Question: I have a screenshot of my browser that displays a website.
Now I want to find out where the website (viewport) is positioned (relative to the whole screenshot). As seen as a rectangle with a black border in this image:

I have the possibility to add anything to the DOM of the website before starting the image processing.
I already tried to generate a QR-Code, added it to the top left and lower right of the viewport and then used in order to determine the position of the QR-Code in the bigger image:
'''
compare -metric "rmse" -subimage-search -dissimilarity-threshold "0.1" -virtual-pixel "edge" "haystack.png" "needle.png" "results.png"
'''
However, this takes a veeery long time. In fact, I quit after 40 minutes.
I used a QR-Code because by using a timestamp I can be quite sure that this piece of image won't be found anywhere else on the website.
Also, the size of the QR-Code in the screenshot was double the size of the original QR-Code but I guess this is due to my mac screen having 144dpi.
I am using so I need either something that can be executed via command line (like ) so that I can just execute it from node or a direct node module.
I have the advantage that I can choose what image I want to search for in the bigger image. I guess the exact knowledge of what is to be found can be a useful information to speed up the process (but I don't know how to use this information yet).
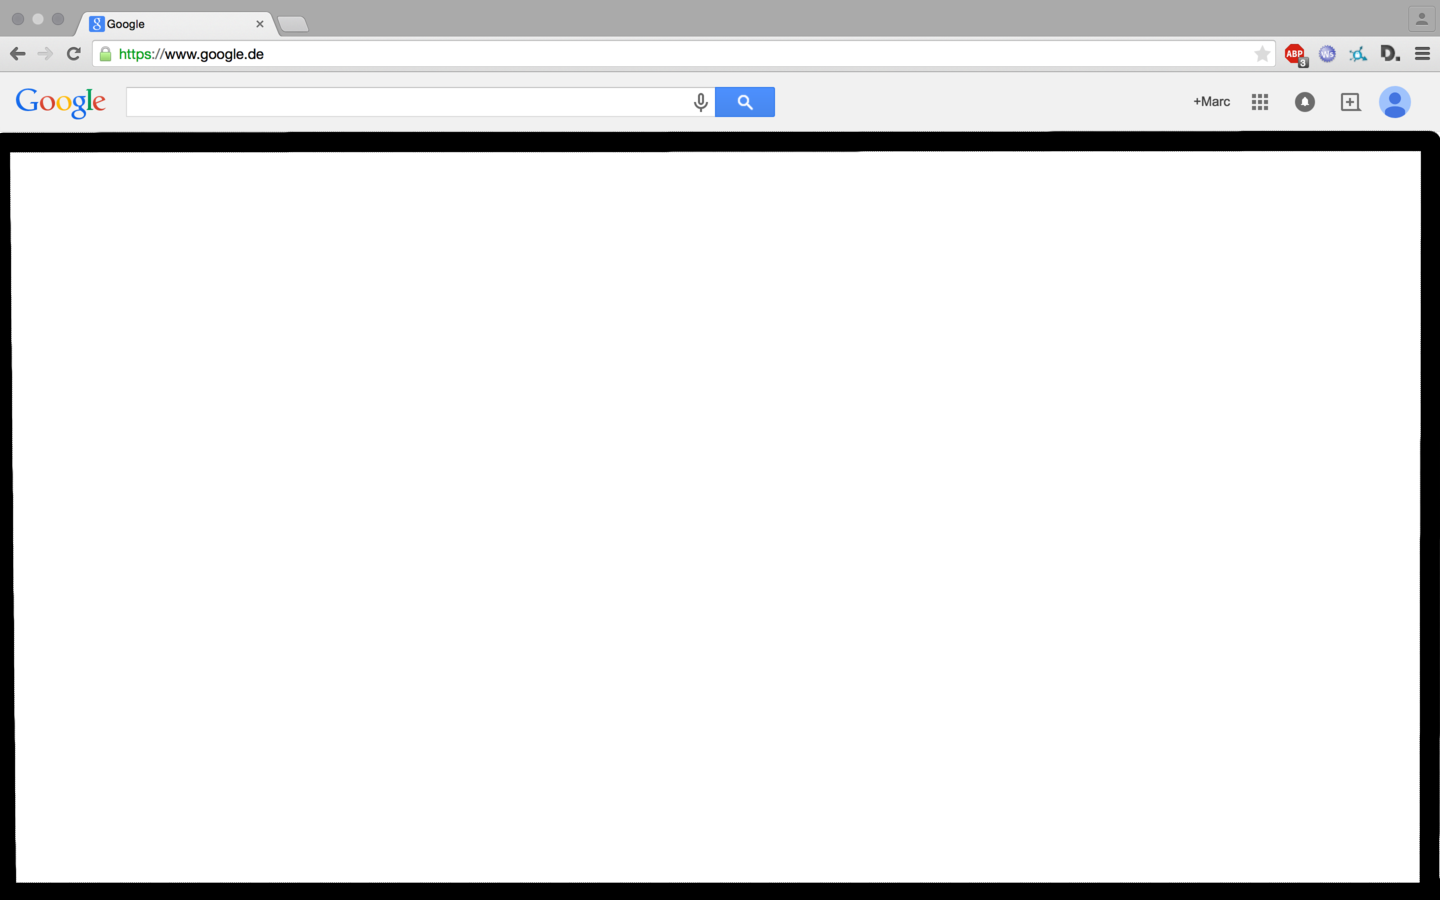
Answer: I have a few suggestions that you might consider for speeding up your search if you are finding subimage search too slow.
I conducted a little experiment to test searching for variously sized needles in variously sized haystacks, like this:
'''
#!/bin/bash
# Create a range of haystack sizes
for h in 200 400 800; do
# And a range of needle sizes
for n in 10 20 40; do
# Create haystack to search in, containing two needles
convert -size ${h}x${h}! gradient:red-black -fill white -draw "rectangle 100,100 139,139" -draw "rectangle 150,150 189,189" haystack.png
# Create a needle this size to search for
convert -size ${n}x${n}! xc:white needle.png
cp haystack.png haystack_${h}x${h}.png
cp needle.png needle${n}x${n}.png
# Search, measuring the time
start=$SECONDS
compare -dissimilarity-threshold 1.0 -metric rmse -subimage-search haystack.png needle.png null: > /dev/null 2>&1
end=$SECONDS
((elapsed=end-start))
echo Haystack:${h}x${h}, needle:${n}x${n}, time:$elapsed
done
done
'''
And found how the sizes affect the search times, like this:
'''
Haystack:200x200, needle:10x10, time:2
Haystack:200x200, needle:20x20, time:2
Haystack:200x200, needle:40x40, time:2
Haystack:400x400, needle:10x10, time:8
Haystack:400x400, needle:20x20, time:8
Haystack:400x400, needle:40x40, time:10
Haystack:800x800, needle:10x10, time:33
Haystack:800x800, needle:20x20, time:36
Haystack:800x800, needle:40x40, time:47
'''
As you can see, the sizes of the images make a big difference.
Here are the three haystacks, of varying sizes, each containing 2 white "":

And here are the "" images where ImageMagick thinks the "" are located:

If you add the parameter '-similarity-threshold' and set it to a sensible value, you can make the searching stop as soon as the first good match is found - like 'grep -m 1'.
Setting it like this will make it stop at the first perfect match (zero difference in similarity):
'''
-similarity-threshold 0.0
'''
or setting it like this will make it stop at the first
'''
-similarity-threshold 0.05
'''
and the default setting is '1.0' which never matches and thereby causes the search to continue over the entire image.
Now I know you want to find the top and the bottom of the viewport, which is matches and it may seem that quickly finding only the first match is no use. But Confucius, he say :-)
So, find your first (i.e. top) match, then rotate your image (and needle) by 180 degrees and search again, but this time you are searching from the bottom and can again stop at the first match. (Rotate your result too.)
You can split the image up into parts and search in parallel to take advantage of all those lovely Intel cores you paid so much for. You need to be a bit careful to overlap a little so that your needle doesn't straddle the boundary along which you cut, but all you need is to add on a sliver the width of your needle to the search regions... like this
'''
#!/bin/bash
# Create a range of haystack sizes
for h in 200 400 800; do
# And a range of needle sizes
for n in 10 20 40; do
# Create haystack to search in, containing two needles
convert -size ${h}x${h}! gradient:red-black -fill white -draw "rectangle 100,100 139,139" -draw "rectangle 150,150 189,189" haystack.png
# Create a needle this size to search for
convert -size ${n}x${n}! xc:white needle.png
cp haystack.png haystack_${h}x${h}.png
cp needle.png needle${n}x${n}.png
# Search, measuring the time
start=$SECONDS
compare -dissimilarity-threshold 1.0 -metric rmse -subimage-search haystack.png needle.png null: > /dev/null 2>&1
end=$SECONDS
((elapsed=end-start))
echo Haystack:${h}x${h}, needle:${n}x${n}, time:$elapsed
((a=h/2))
((b=h/2))
((c=a+n))
((d=b+n))
((e=a-n))
((f=b-n))
# Measure time for parallel search, including dividing up image
start=$SECONDS
convert haystack.png -crop ${c}x${d}+0+0 +repage h1.png
convert haystack.png -crop ${a}x${b}+${a}+0 +repage h2.png
convert haystack.png -crop ${a}x${b}+0+${b} +repage h3.png
convert haystack.png -crop ${c}x${d}+${e}+${f} +repage h4.png
for p in 1 2 3 4; do
compare -dissimilarity-threshold 1.0 -metric rmse -subimage-search h${p}.png needle.png null: > /dev/null 2>&1 &
done
wait
end=$SECONDS
((elapsed=end-start))
echo Parallel Haystack:${h}x${h}, needle:${n}x${n}, time:$elapsed
done
done
'''
And you can see the parallel times are almost 4x speeded up versus the single threaded times:
'''
Haystack:200x200, needle:10x10, time:2
Parallel Haystack:200x200, needle:10x10, time:0
Haystack:200x200, needle:20x20, time:2
Parallel Haystack:200x200, needle:20x20, time:1
Haystack:200x200, needle:40x40, time:2
Parallel Haystack:200x200, needle:40x40, time:1
Haystack:400x400, needle:10x10, time:8
Parallel Haystack:400x400, needle:10x10, time:2
Haystack:400x400, needle:20x20, time:8
Parallel Haystack:400x400, needle:20x20, time:3
Haystack:400x400, needle:40x40, time:10
Parallel Haystack:400x400, needle:40x40, time:4
Haystack:800x800, needle:10x10, time:33
Parallel Haystack:800x800, needle:10x10, time:10
Haystack:800x800, needle:20x20, time:36
Parallel Haystack:800x800, needle:20x20, time:11
Haystack:800x800, needle:40x40, time:47
Parallel Haystack:800x800, needle:40x40, time:14
'''